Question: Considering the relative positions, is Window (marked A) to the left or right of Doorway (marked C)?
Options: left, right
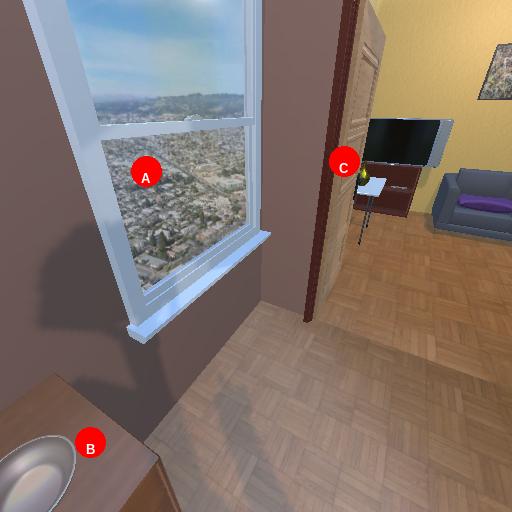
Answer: left